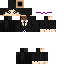
A male skeleton skin with dark skin, wearing brown helmet dressed in a black suit and black pants, featuring a closed mouth.